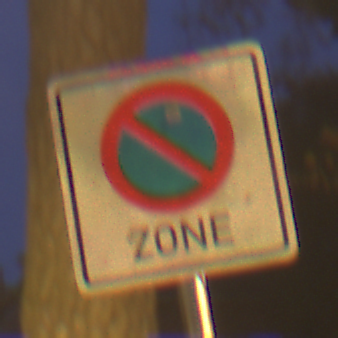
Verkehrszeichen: BeginnEingeschraenktesHalteverbotZone
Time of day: Night
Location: Outdoor (Urban)
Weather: Clear
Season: NotSpecified
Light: Artificial